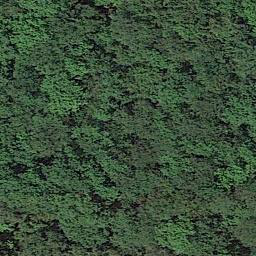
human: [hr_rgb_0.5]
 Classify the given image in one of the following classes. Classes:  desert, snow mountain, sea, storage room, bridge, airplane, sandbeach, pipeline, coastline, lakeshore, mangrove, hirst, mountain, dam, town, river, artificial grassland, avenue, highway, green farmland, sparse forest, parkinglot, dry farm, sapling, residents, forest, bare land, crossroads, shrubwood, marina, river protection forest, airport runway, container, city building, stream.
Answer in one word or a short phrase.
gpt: forest